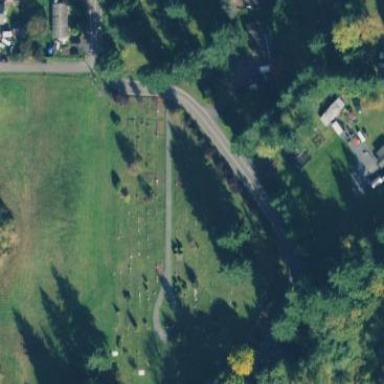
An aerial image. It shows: Cemetery.